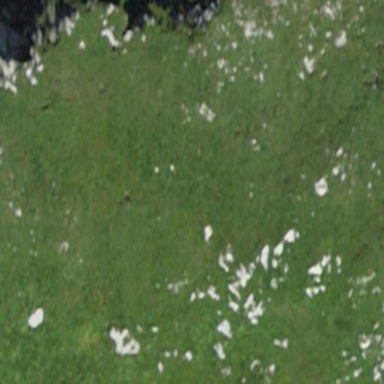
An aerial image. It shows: Vast expanse of grassland.